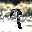
Label: 9